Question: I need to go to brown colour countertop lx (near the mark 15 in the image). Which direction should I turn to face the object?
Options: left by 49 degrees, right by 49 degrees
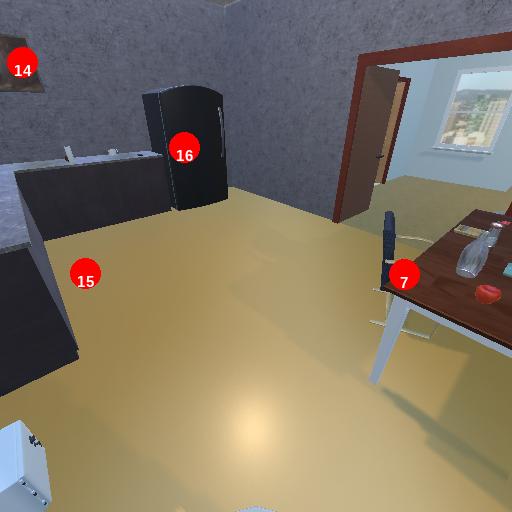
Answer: left by 49 degrees